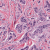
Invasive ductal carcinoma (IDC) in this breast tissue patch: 1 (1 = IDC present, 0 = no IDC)